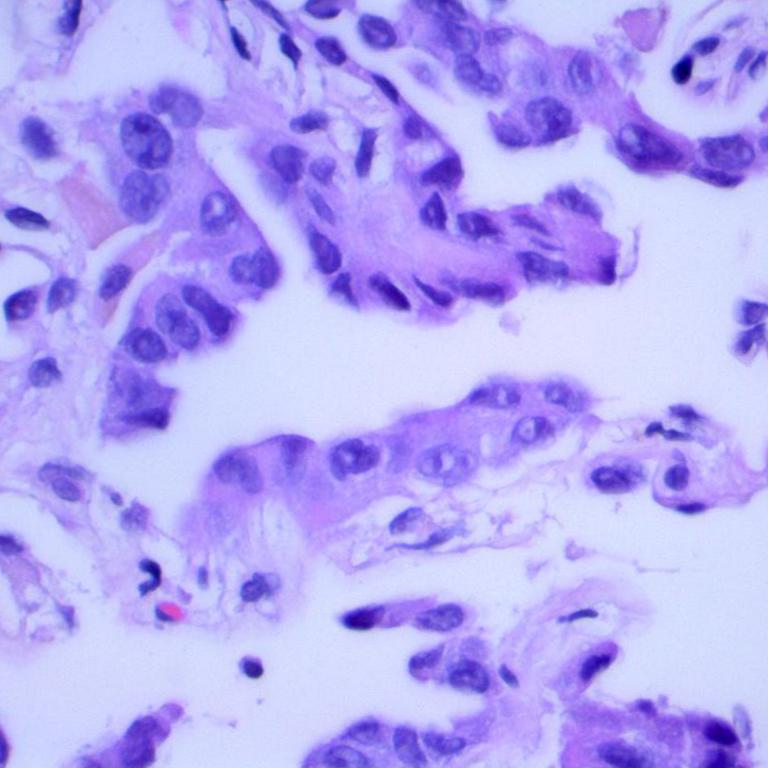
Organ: lung
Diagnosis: adenocarcinomas